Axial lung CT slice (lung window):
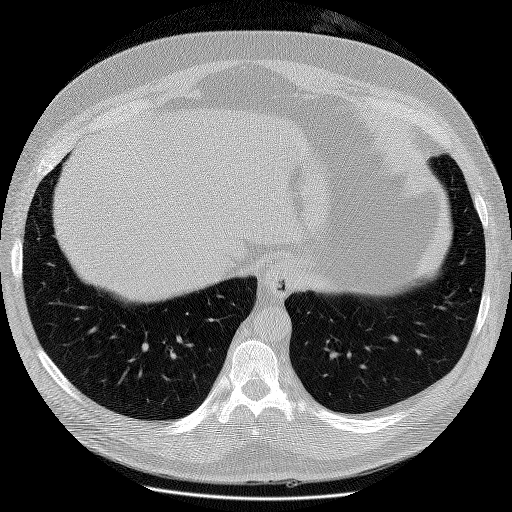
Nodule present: no